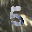
Label: 5